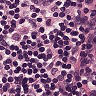
Metastatic tissue present: no